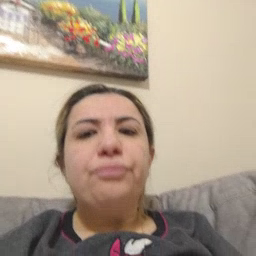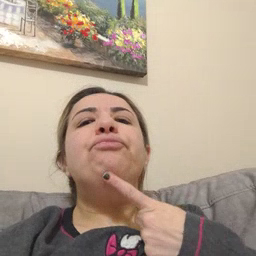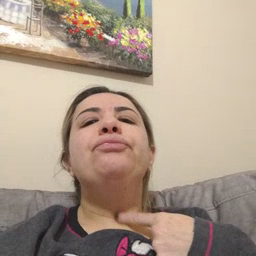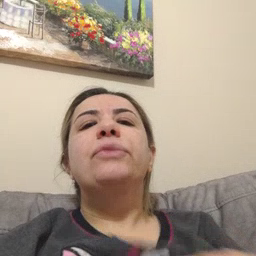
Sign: thirsty